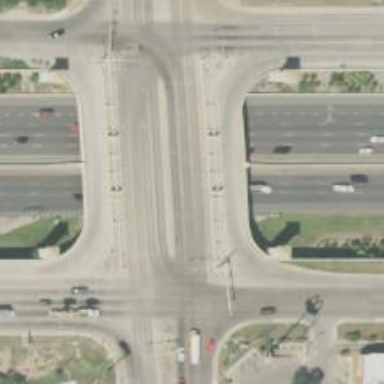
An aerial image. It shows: Secondary link road crossing over bridge.